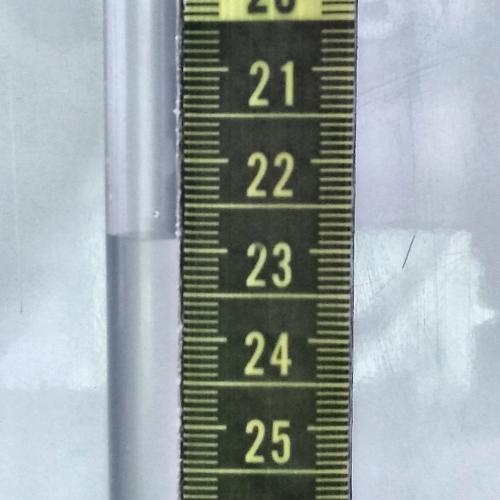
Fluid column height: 22.9 cm